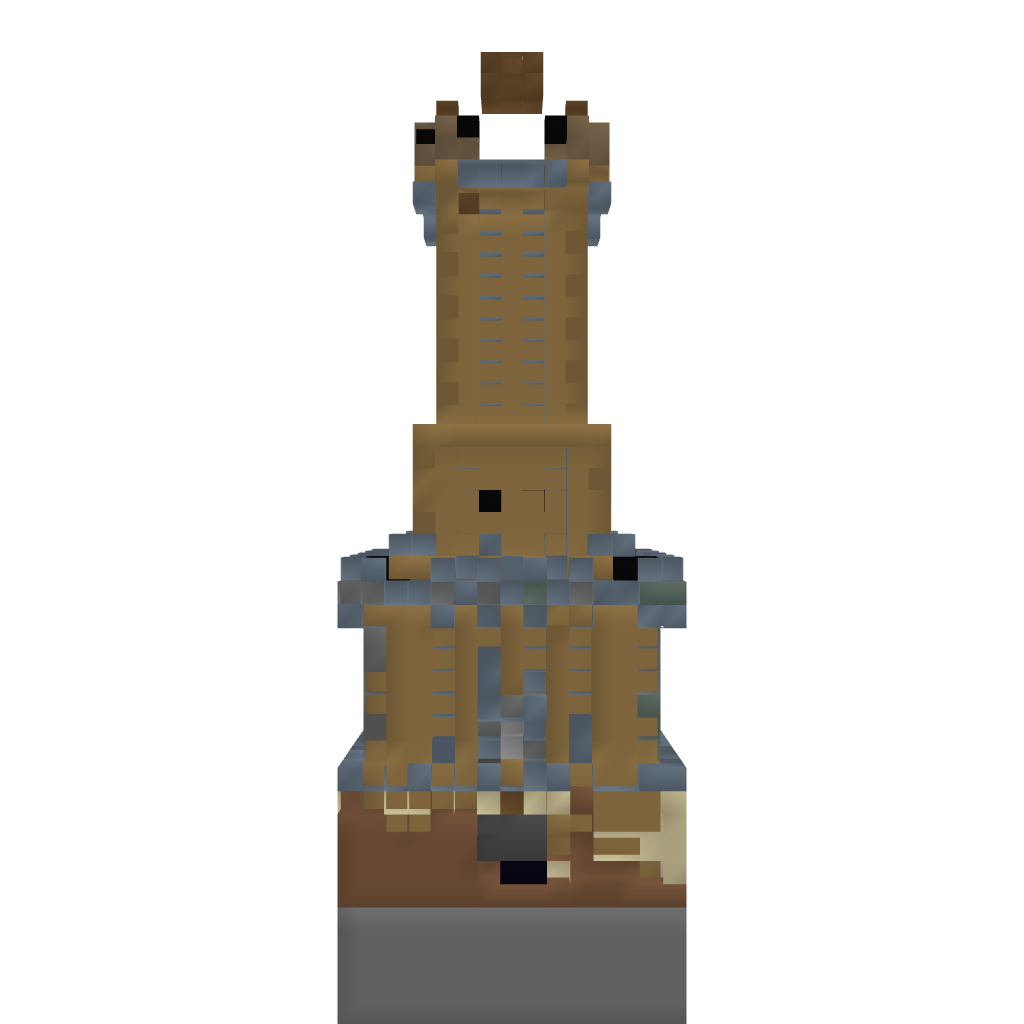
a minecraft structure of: Guard Tower